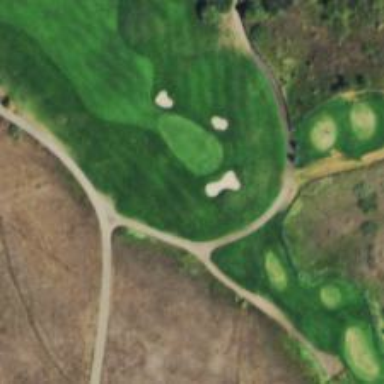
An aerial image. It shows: View of golf hole.